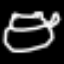
Label: frog